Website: bh-photo
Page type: store-pickup
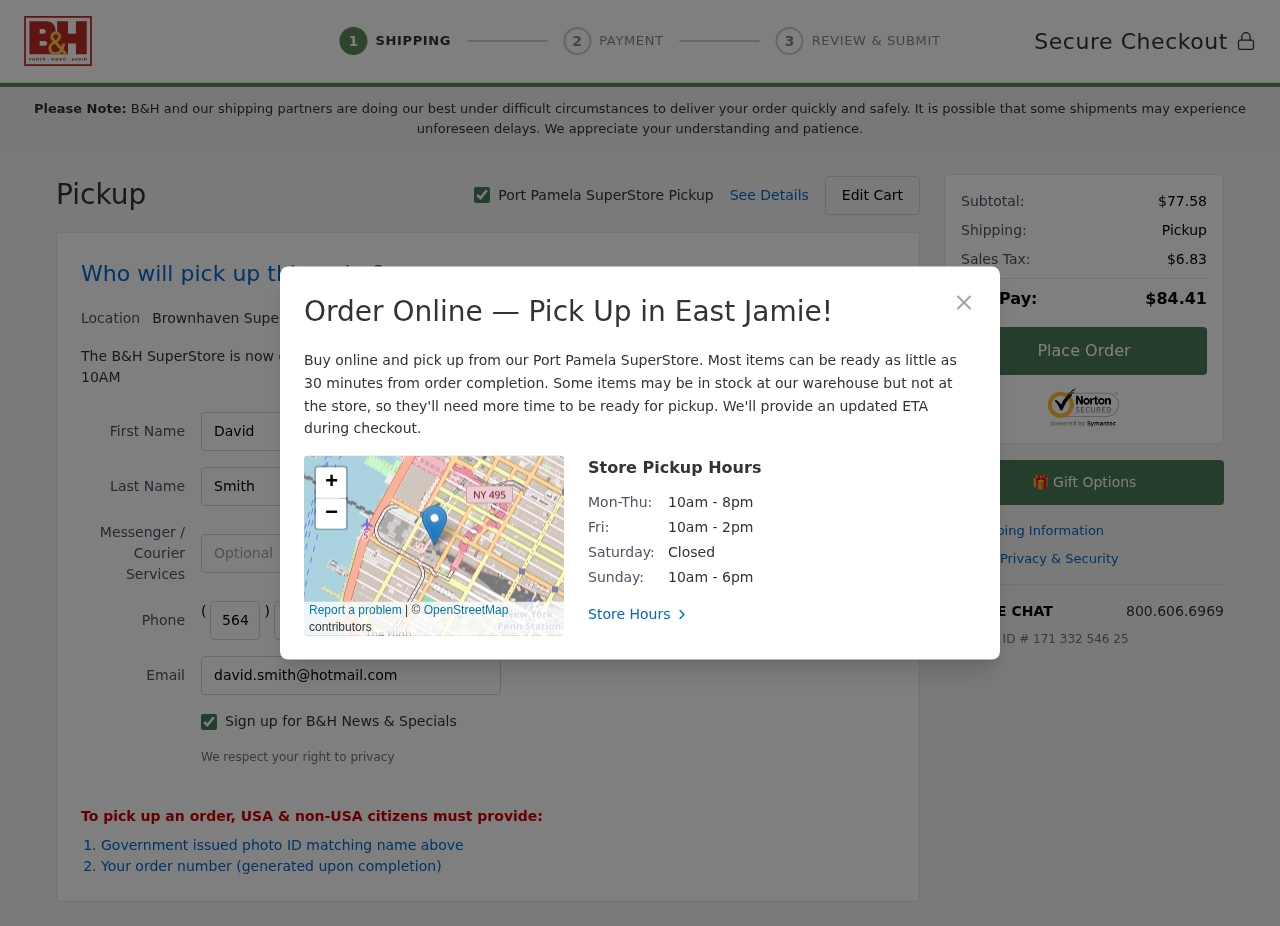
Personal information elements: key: PII_CITY
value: Port Pamela
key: PII_CITY2
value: Brownhaven
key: PII_CITY3
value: East Jamie
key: PII_EMAIL
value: david.smith@hotmail.com
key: PII_FIRSTNAME
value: David
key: PII_LASTNAME
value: Smith
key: PII_PHONE_AREA
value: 564
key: PII_PHONE_PREFIX
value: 301
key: PII_PHONE_SUFFIX
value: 6329
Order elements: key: ORDER_SUBTOTAL
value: $77.58
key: ORDER_TAX
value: $6.83
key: ORDER_TOTAL
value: $84.41
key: ORDER_ID
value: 171 332 546 25